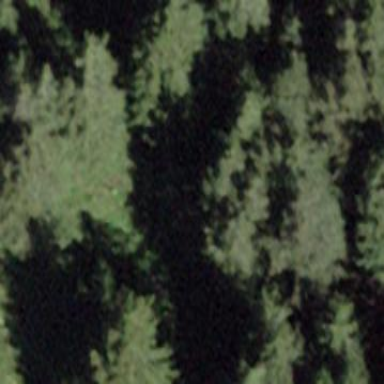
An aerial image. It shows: Beautiful woodland area.